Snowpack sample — Loveland Pass, Silver Plume, Colorado, USA (2/11/26, 12:00 PM MST)
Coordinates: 39.663, -105.886
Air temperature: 35 °F
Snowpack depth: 82 cm
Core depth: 20 cm
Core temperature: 17.6 °F
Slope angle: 13°, slope face: 12°
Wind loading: high
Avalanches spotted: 1
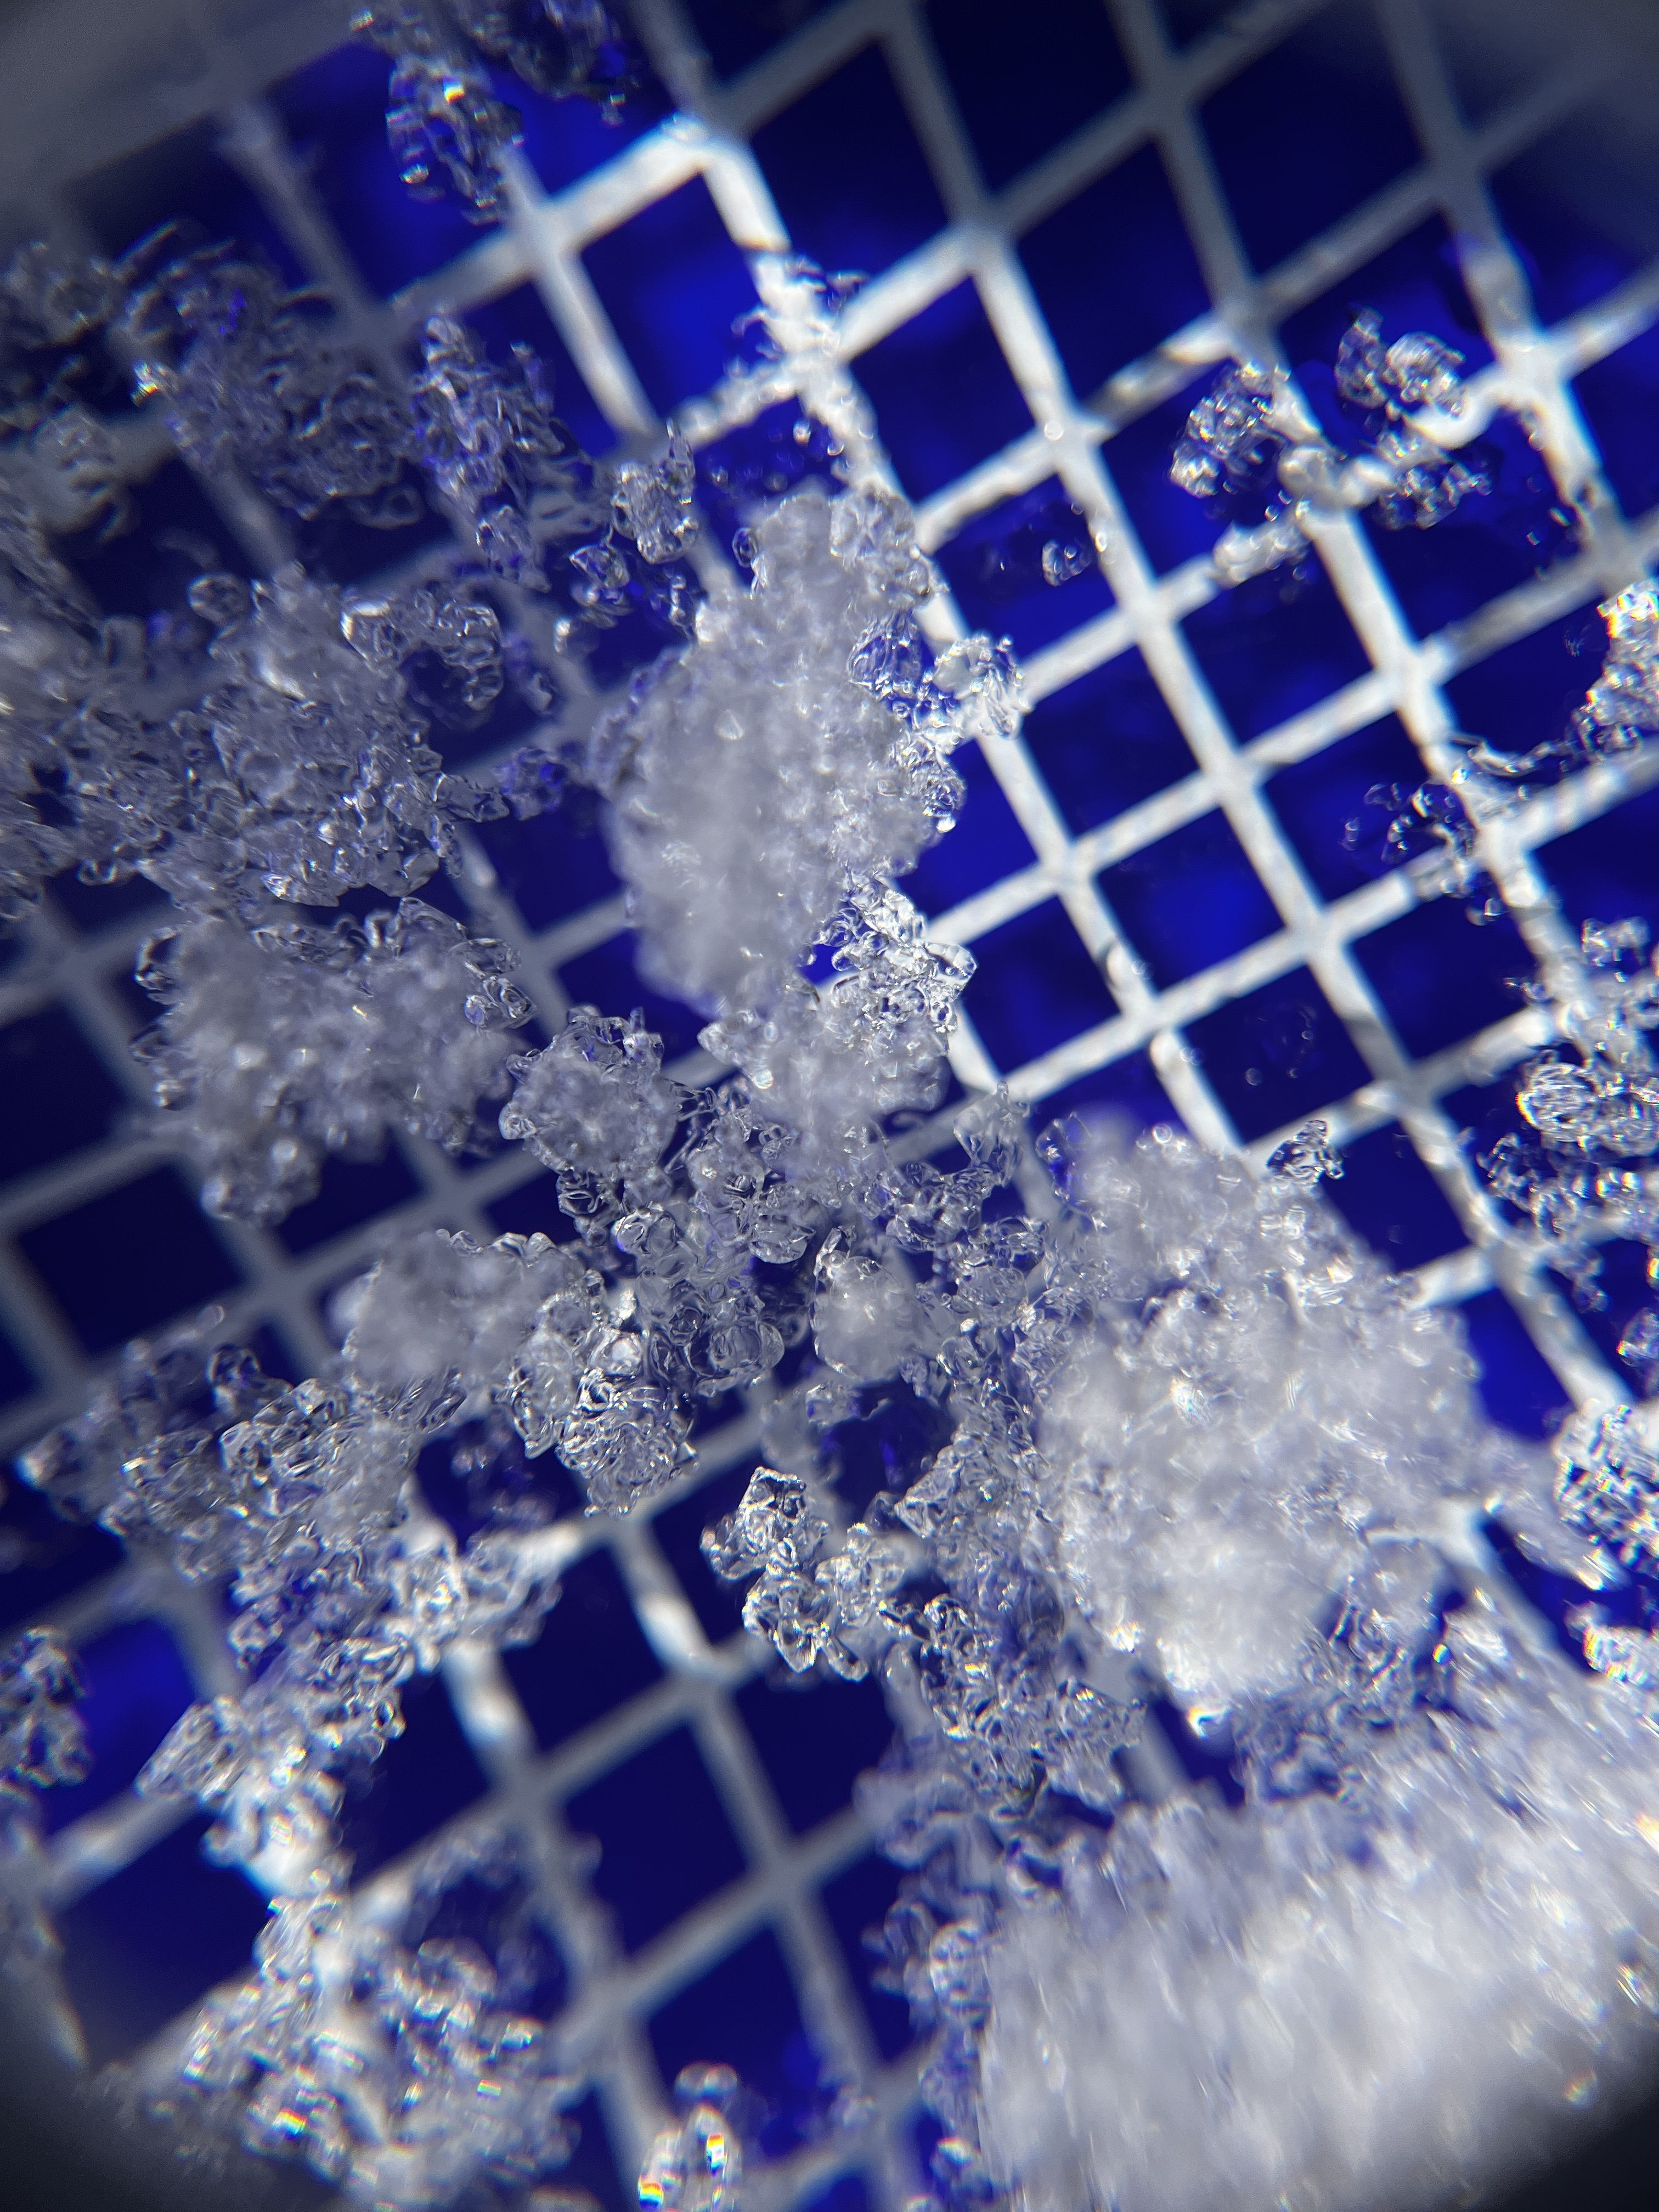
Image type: magnified_profile
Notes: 1 small avalanche spotted on the north side of the bowl, lots of wind loading